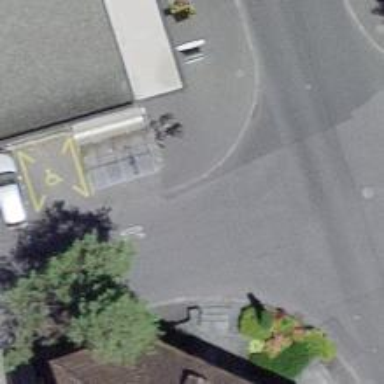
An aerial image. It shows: Shed designated as bicycle parking facility.